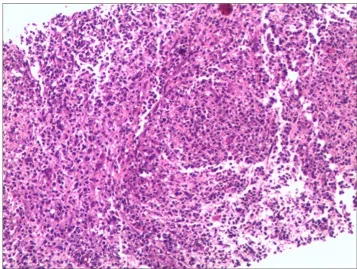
Hematoxylin and eosin (H&E) of relapsed/refractory anaplastic large cell lymphoma. The second biopsy: (C) Pathological HE image of the patient's abdomen mass (100x).
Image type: pathology (h&e)